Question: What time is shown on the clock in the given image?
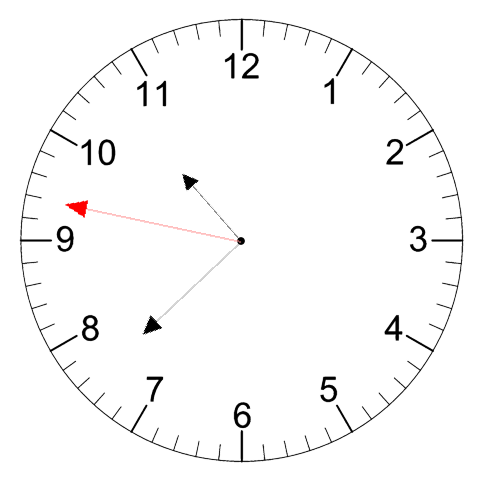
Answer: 10:37:47